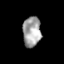
Tissue: skin
Cell type: Epithelial cells
Senescence score: 0.2503
Nuclear area (px): 532
Mean DAPI intensity: 163.853